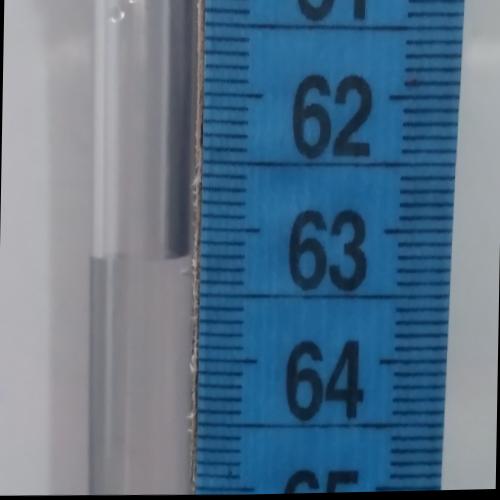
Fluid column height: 63.2 cm